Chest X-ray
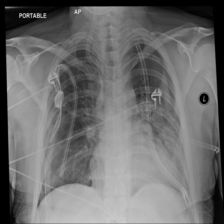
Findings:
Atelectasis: positive
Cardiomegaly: negative
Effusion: negative
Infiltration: negative
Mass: negative
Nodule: negative
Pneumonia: negative
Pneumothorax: positive
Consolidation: positive
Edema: negative
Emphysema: negative
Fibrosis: negative
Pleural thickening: negative
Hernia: negative